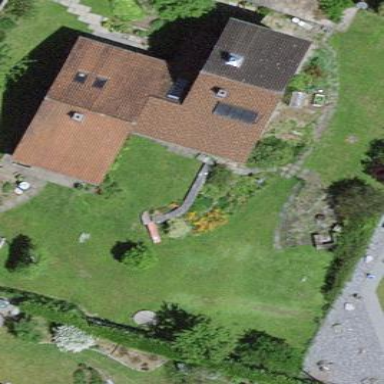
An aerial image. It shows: Detached building.